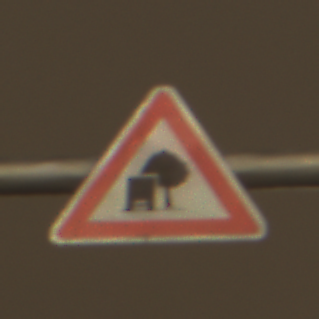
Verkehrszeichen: UnzureichendesLichtraumprofil
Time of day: Night
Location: Outdoor (Urban)
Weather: Overcast
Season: NotSpecified
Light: Artificial